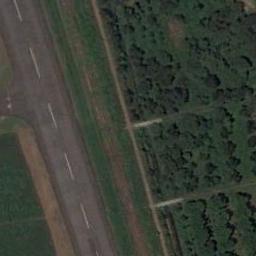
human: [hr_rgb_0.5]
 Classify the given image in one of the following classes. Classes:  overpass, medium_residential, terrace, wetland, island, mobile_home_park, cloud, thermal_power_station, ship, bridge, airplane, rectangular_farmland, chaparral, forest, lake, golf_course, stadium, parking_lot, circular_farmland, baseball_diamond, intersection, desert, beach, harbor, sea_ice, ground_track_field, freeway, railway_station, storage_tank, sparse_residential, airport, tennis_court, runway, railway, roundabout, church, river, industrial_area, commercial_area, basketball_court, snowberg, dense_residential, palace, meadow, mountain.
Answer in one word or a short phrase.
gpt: runway